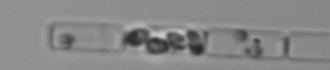
Label: Guinardia_delicatula_TAG_internal_parasite